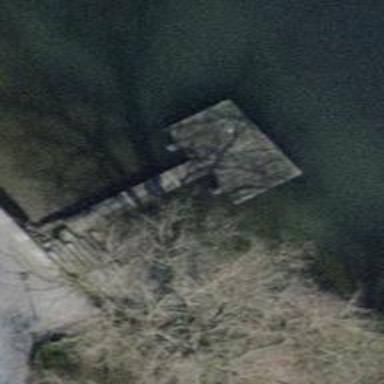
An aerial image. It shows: Man-made pier.